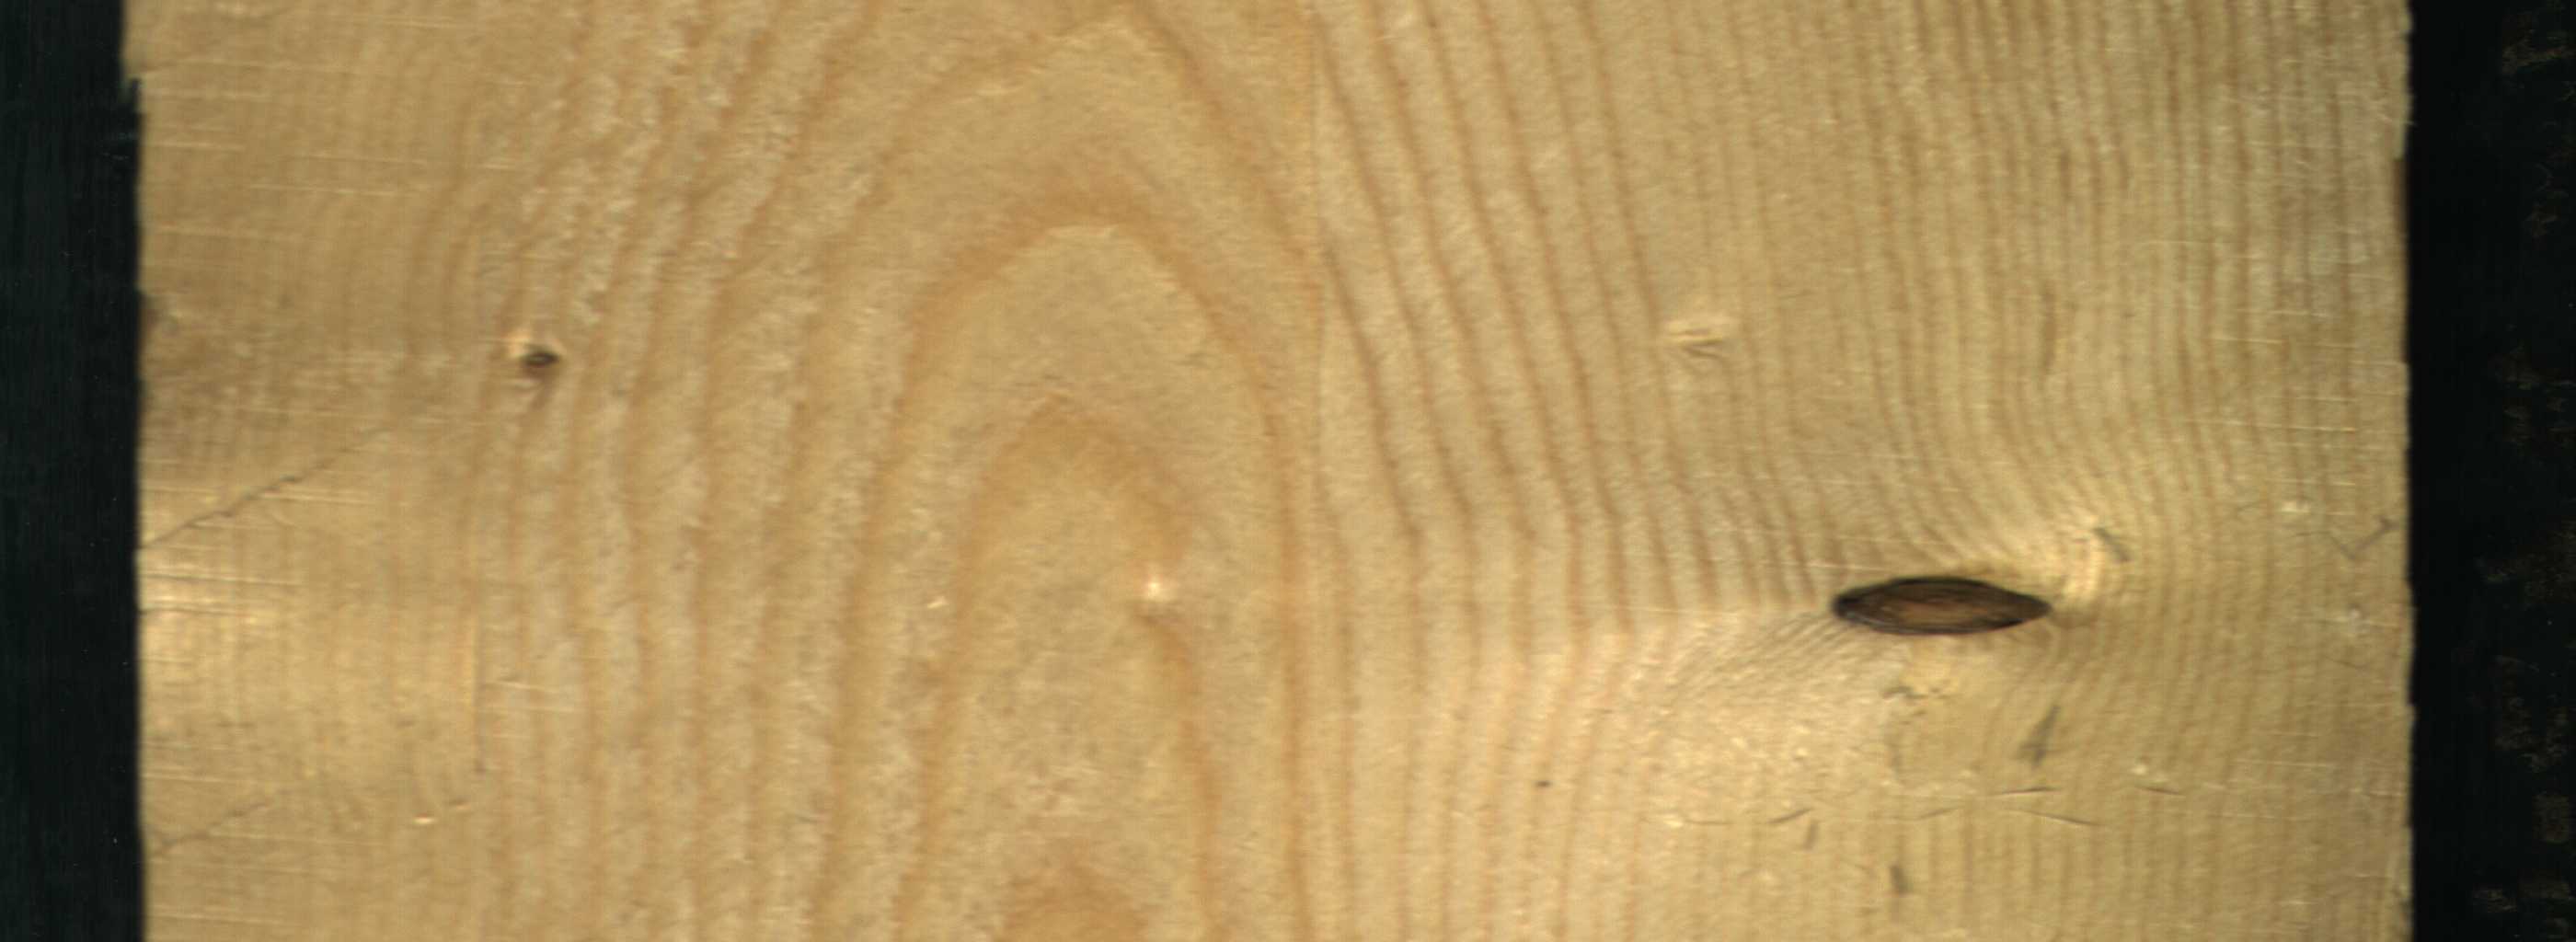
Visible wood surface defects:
Dead_Knot
Live_Knot